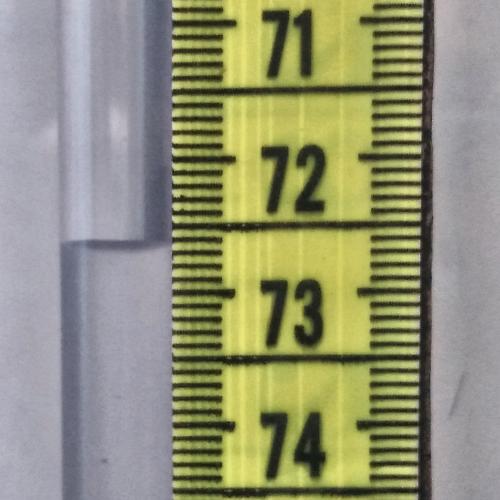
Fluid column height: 72.6 cm